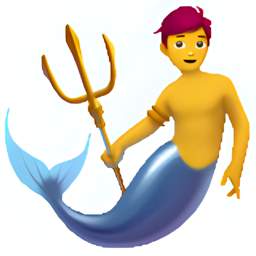
Name: merman
Emoji: 🧜‍♂️
Group: People & Body
Sub-group: person-fantasy